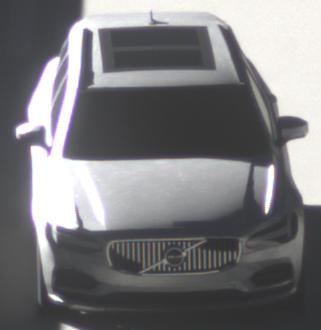
Make: Volvo
Model: V90
Detailed model: -
Model produced from: 2016
Model produced until: 2020
Doors: 5
Color: white
Road condition: dry road
Daytime: morning or afternoon
Contrast: high contrast